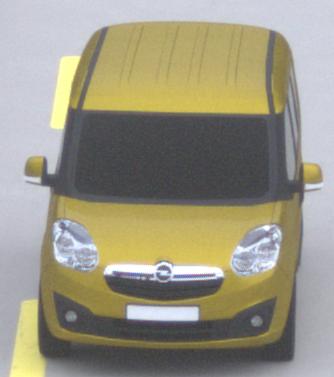
Make: Opel
Model: Combo Combi L1H1 1.4
Detailed model: Combo (D) Combi
Model produced from: 2012/01
Model produced until: 2013/11
Doors: 5
Color: yellow
Road condition: dry road
Daytime: morning or afternoon
Contrast: low contrast